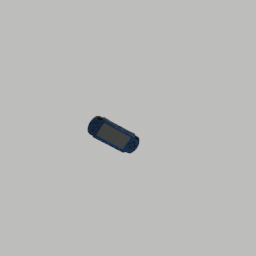
Label: electronics